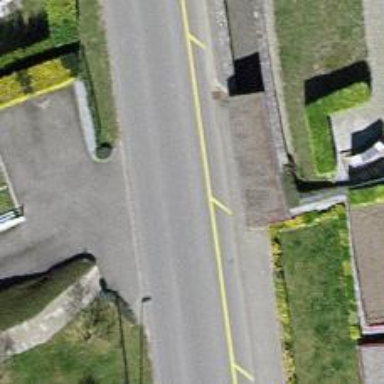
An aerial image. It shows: Driveway leading to service road.